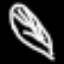
Label: leaf